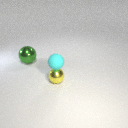
small yellow metal sphere below small cyan rubber sphere